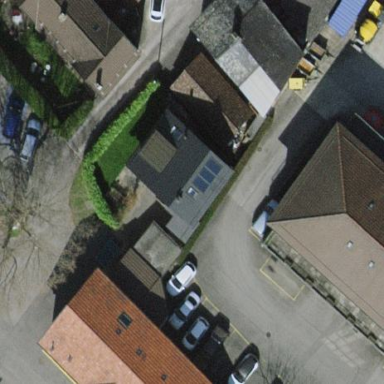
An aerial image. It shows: Detached building.